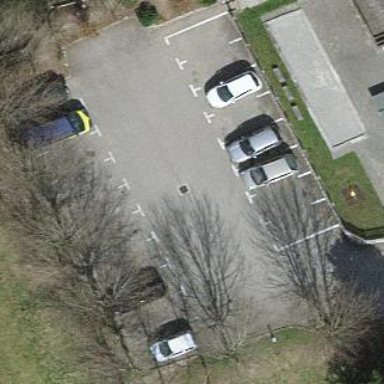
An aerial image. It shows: Parking area with asphalt surface.